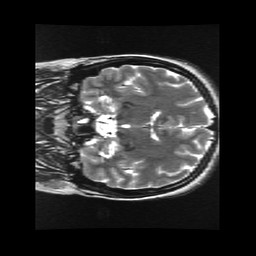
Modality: T2w
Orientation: coronal
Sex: female
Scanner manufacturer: ge
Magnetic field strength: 3 T
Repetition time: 5 s
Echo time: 0.1022 s